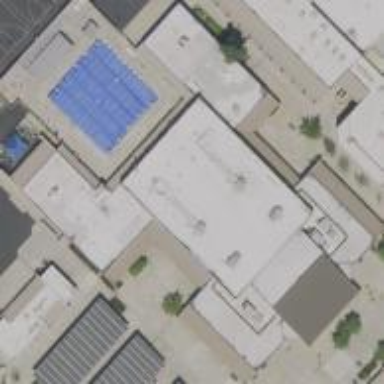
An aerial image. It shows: School building.